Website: home-depot
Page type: order-tracking
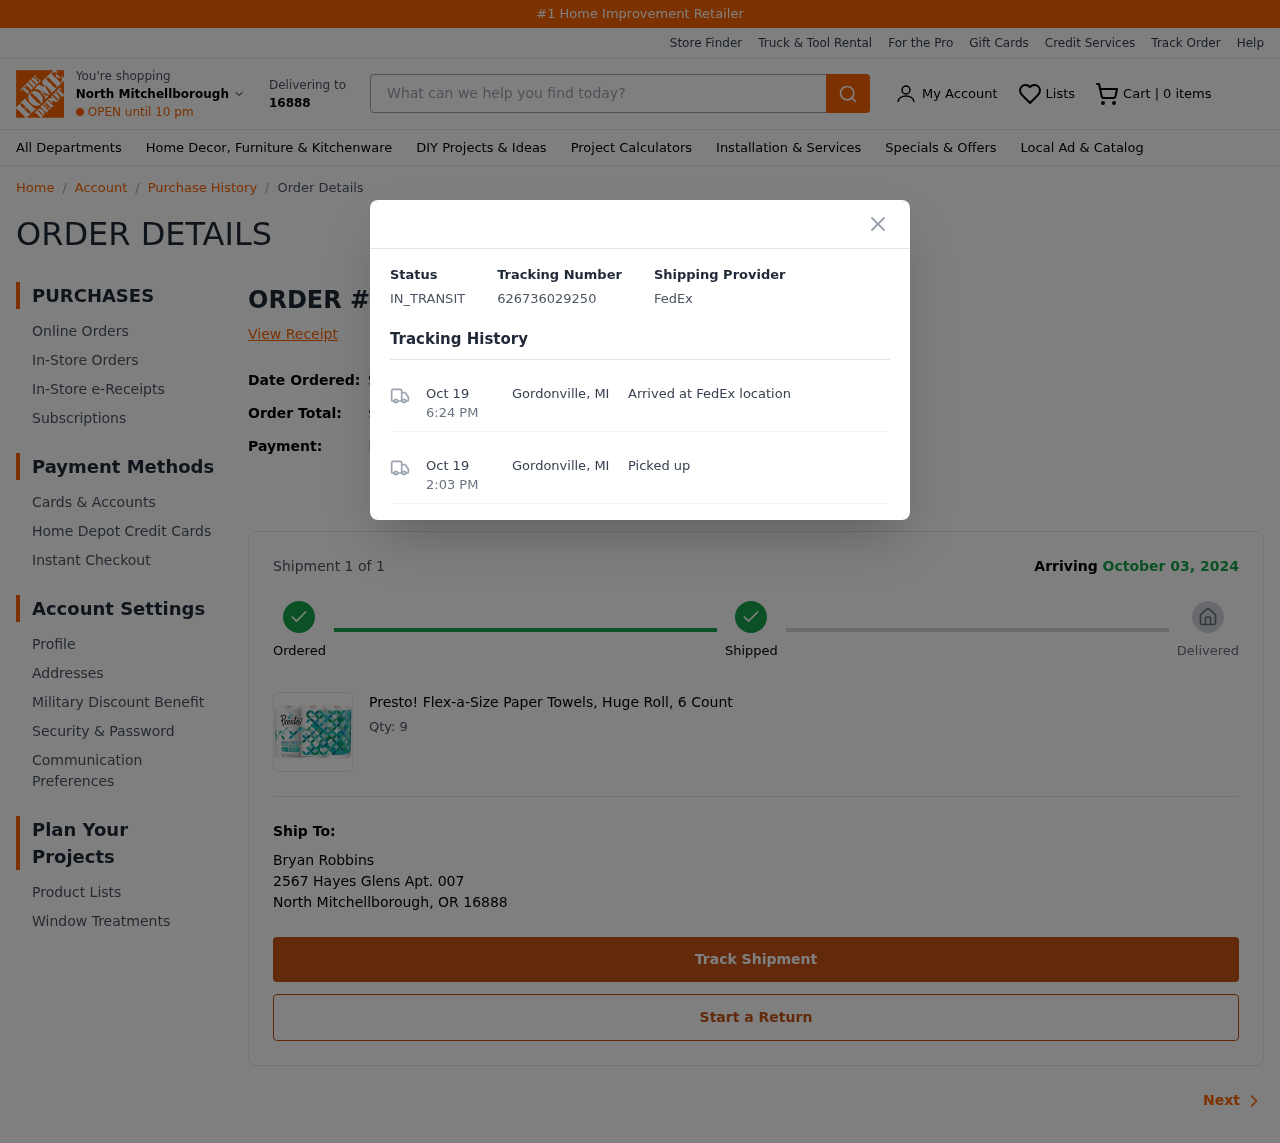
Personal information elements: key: PII_CARD_LAST4
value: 5568
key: PII_CITY
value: North Mitchellborough
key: PII_CITY_STATE_ZIP
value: North Mitchellborough, OR 16888
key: PII_FULLNAME
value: Bryan Robbins
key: PII_POSTCODE
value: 16888
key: PII_STREET
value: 2567 Hayes Glens Apt. 007
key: PII_CITY_STATE2
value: Gordonville, MI
Product elements: key: PRODUCT1_NAME
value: Presto! Flex-a-Size Paper Towels, Huge Roll, 6 Count
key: PRODUCT1_QUANTITY
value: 9
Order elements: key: ORDER_NUM_ITEMS
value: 0
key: ORDER_ID
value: #LF753760434
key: ORDER_DATE
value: September 26, 2024
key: ORDER_TOTAL
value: $175.19
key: ORDER_SUBTOTAL
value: $161.91
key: ORDER_SHIPPING_COST
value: FREE
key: ORDER_TAX
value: $13.28
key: ORDER_NUM_ITEMS
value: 1
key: ORDER_DELIVERY_DATE
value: October 03, 2024
Search elements: key: HEADER_SEARCH
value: What can we help you find today?
Other elements: key: TRACKING_NUMBER
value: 626736029250
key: TRACKING_DATE1
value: Oct 19
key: TRACKING_TIME1
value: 6:24 PM
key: TRACKING_DATE2
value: Oct 19
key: TRACKING_TIME2
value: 2:03 PM